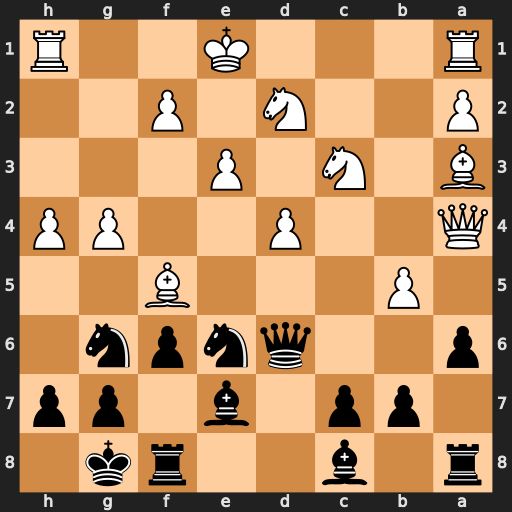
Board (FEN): r1b2rk1/1pp1b1pp/p2qnpn1/1P3B2/Q2P2PP/B1N1P3/P2N1P2/R3K2R
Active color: b
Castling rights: KQ
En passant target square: -
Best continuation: Qxa3 Qxa3 Bxa3